Brain MRI, modality: ceT1
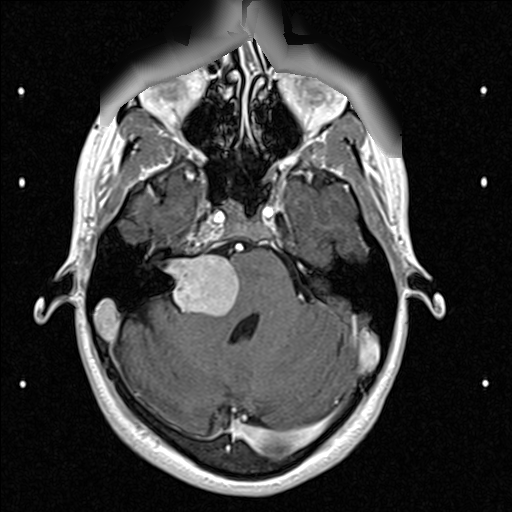